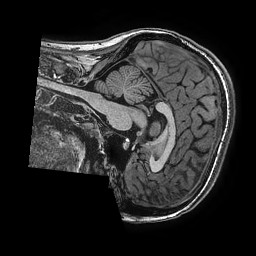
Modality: T1w
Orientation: sagittal
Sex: female
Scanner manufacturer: ge
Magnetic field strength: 3 T
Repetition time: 0.0077 s
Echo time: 0.003436 s